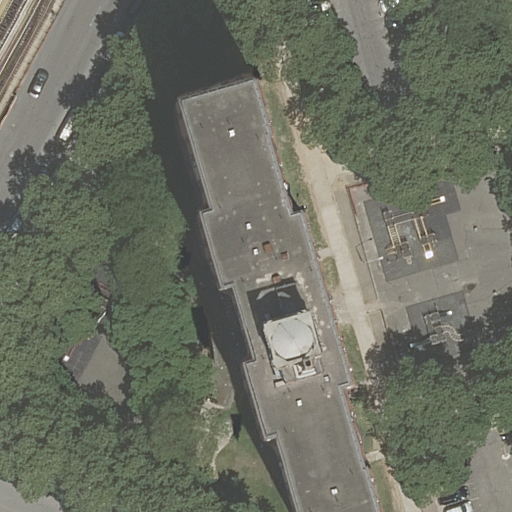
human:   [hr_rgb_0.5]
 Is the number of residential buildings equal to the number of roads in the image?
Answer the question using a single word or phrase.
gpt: no

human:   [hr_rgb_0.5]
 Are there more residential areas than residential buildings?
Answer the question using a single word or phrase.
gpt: no

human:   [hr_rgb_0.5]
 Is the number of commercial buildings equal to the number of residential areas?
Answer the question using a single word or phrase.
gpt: no

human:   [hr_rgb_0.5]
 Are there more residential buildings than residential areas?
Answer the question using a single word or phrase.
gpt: no

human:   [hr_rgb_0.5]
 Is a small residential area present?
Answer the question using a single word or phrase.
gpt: no

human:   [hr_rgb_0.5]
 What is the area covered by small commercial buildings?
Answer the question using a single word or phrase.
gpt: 0m2

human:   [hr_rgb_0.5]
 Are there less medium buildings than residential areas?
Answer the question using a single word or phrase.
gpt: yes

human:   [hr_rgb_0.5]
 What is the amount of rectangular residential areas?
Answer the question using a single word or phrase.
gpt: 1

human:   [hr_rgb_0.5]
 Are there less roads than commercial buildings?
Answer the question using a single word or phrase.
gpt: no

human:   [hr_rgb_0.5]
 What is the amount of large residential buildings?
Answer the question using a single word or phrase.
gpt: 1

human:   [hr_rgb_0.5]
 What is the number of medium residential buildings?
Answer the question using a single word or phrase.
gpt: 0

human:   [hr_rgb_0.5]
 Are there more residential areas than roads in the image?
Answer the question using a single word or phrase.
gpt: no

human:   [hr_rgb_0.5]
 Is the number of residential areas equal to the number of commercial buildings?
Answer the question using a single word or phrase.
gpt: no

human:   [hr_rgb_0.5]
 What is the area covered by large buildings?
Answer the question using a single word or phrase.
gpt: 1488m2

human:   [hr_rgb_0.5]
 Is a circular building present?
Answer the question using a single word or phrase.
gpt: no

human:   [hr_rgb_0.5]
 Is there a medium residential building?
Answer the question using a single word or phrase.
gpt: no

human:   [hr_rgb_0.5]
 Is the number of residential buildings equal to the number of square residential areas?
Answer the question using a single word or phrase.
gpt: no

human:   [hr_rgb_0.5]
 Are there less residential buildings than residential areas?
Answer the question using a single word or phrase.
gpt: no

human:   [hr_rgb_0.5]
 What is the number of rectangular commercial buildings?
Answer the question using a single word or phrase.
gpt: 0

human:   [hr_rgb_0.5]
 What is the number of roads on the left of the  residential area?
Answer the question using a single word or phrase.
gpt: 3

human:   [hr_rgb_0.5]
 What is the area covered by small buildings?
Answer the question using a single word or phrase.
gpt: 0m2

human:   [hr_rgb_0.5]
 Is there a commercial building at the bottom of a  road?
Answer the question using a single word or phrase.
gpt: no

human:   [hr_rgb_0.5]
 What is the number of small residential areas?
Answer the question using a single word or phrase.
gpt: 0

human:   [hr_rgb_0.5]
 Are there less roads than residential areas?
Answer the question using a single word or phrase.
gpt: no

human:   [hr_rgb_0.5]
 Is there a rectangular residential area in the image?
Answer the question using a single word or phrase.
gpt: yes

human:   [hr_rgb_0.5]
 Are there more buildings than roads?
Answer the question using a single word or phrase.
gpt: no

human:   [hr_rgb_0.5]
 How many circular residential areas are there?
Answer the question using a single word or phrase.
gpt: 0

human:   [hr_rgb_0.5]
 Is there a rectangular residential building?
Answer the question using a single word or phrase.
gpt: no

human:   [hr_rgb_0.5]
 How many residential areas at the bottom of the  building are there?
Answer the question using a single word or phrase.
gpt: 1

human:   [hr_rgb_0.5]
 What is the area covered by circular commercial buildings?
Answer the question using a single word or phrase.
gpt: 0m2

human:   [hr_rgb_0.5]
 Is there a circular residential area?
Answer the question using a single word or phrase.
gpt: no

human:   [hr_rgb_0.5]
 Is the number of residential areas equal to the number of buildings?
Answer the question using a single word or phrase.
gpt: yes

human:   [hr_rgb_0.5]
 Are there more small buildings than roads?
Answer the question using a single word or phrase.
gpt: no

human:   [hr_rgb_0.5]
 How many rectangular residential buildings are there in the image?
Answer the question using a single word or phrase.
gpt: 0

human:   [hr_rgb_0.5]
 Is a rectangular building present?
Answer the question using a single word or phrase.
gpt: no

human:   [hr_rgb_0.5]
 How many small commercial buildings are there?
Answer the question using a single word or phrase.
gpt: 0